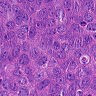
Metastatic tissue present: yes